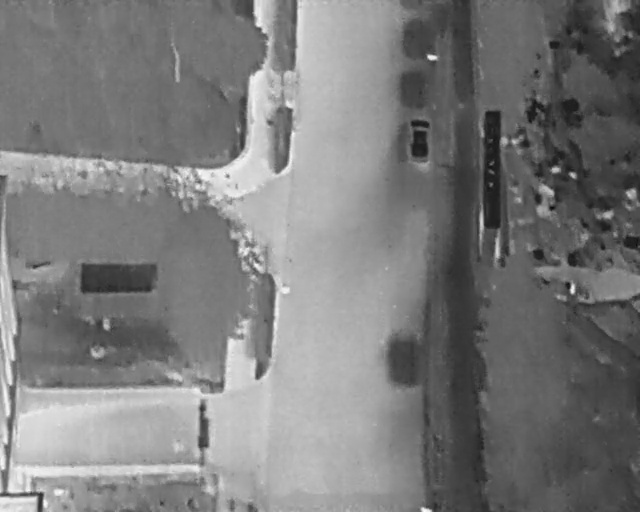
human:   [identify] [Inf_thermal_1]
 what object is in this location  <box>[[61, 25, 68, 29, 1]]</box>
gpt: <ref>1 medium car at the top</ref>